Question: im tring to develop app.. its have a profile page... i want to make this page like profile in <URL> app in ios...
its parallax with table view... but its have a segment to transfer between 3 chooses...
i found a lot of parallax code... but its only 1 parallax view for image and one table view...
so i need to add 3 table view... and transfer between these table.. without lost data or user scrolling of each table...
<URL>
example what i need exactly

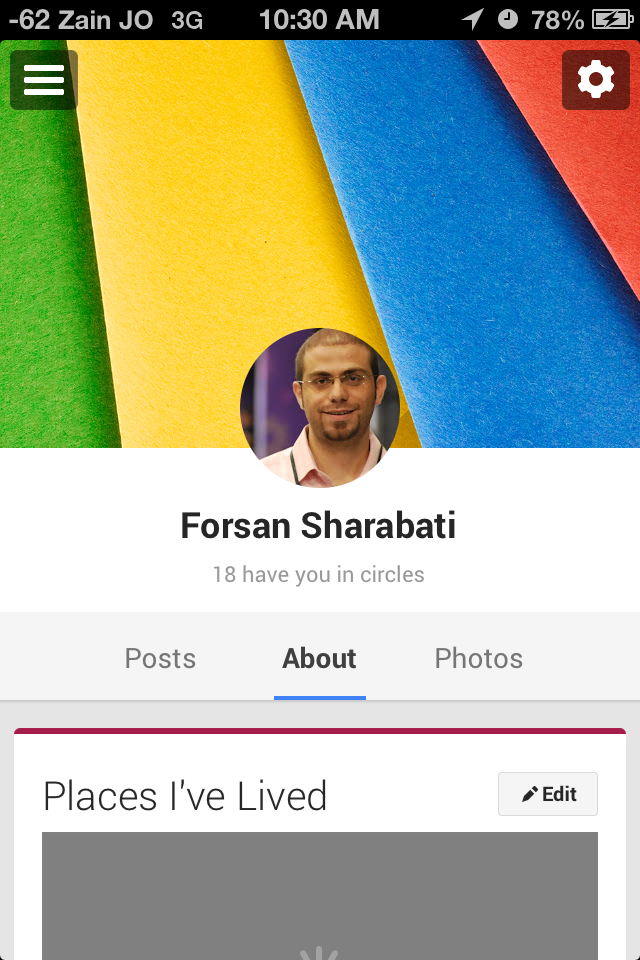
Answer: I'am not sure how it will work out, but you can try to insert the second table view into a cell of the parent table view (probably assign the height of the cell corresponding to the height of the inner table)